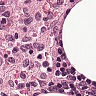
Metastatic tissue present: no